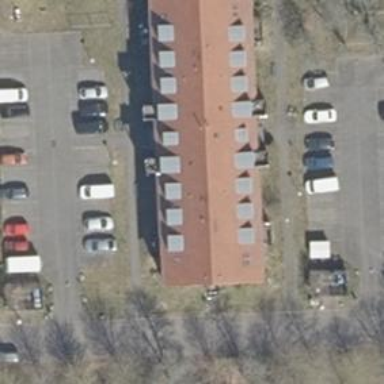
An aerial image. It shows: View of apartment building.